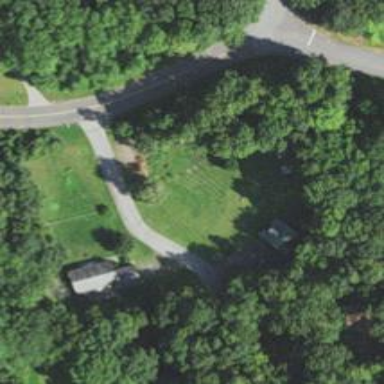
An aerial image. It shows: Residential driveway.